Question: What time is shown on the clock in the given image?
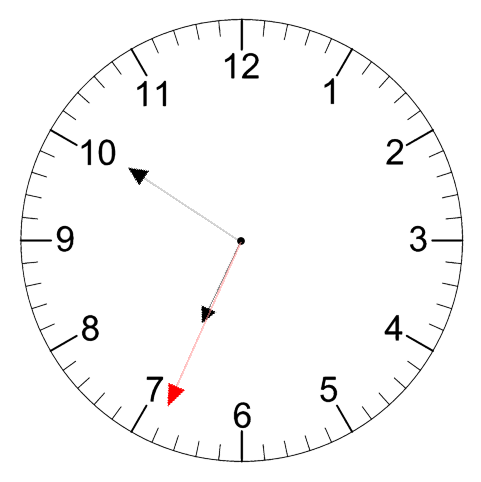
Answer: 06:50:34